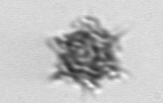
Label: Dictyocha